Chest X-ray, PA view. Patient: 52 years old, sex F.
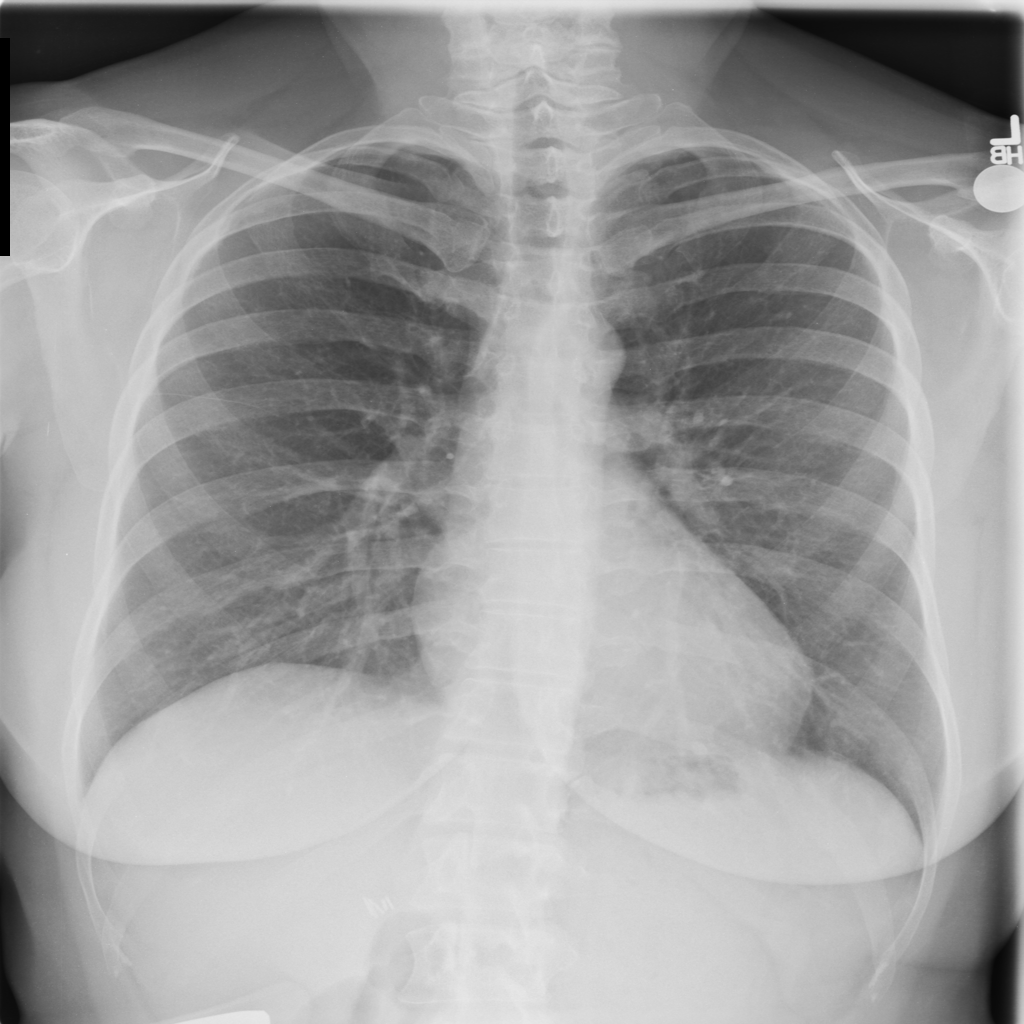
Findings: No Finding